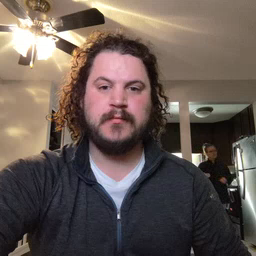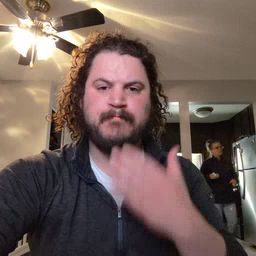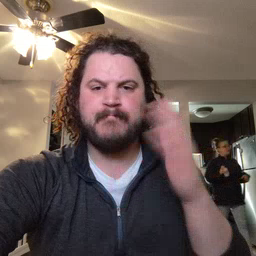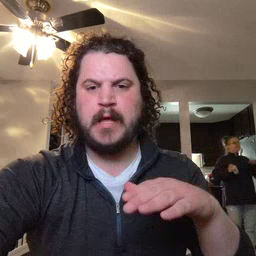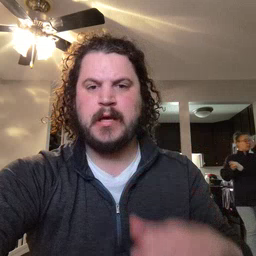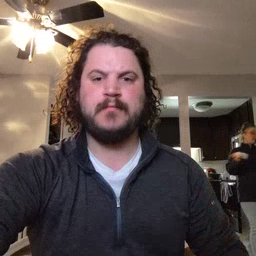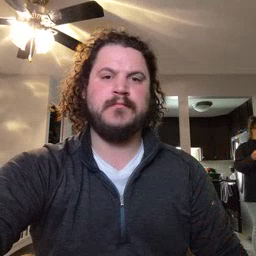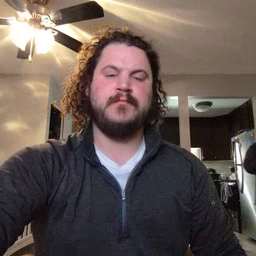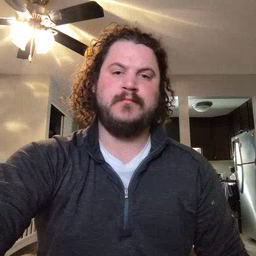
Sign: bad